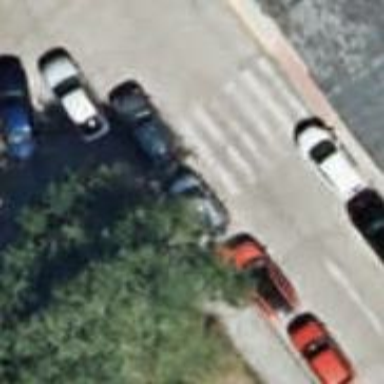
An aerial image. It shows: Uncontrolled crossing on the road.